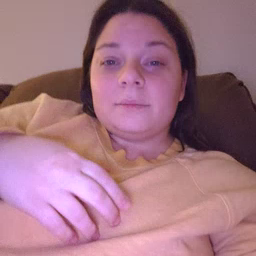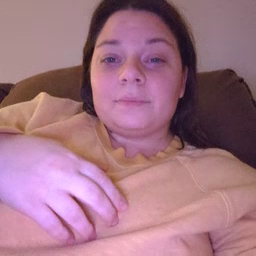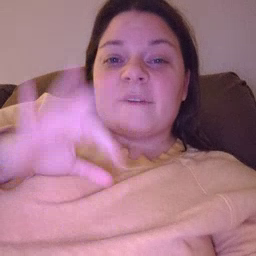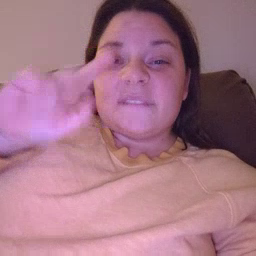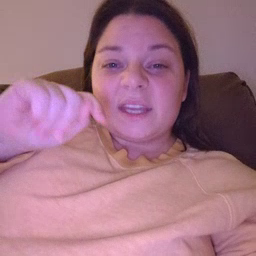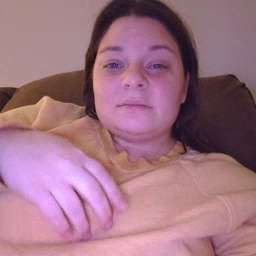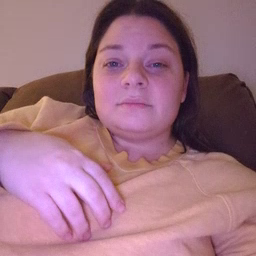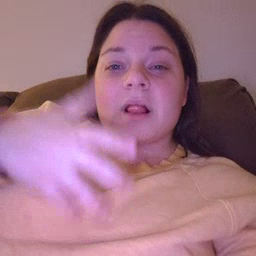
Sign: feet